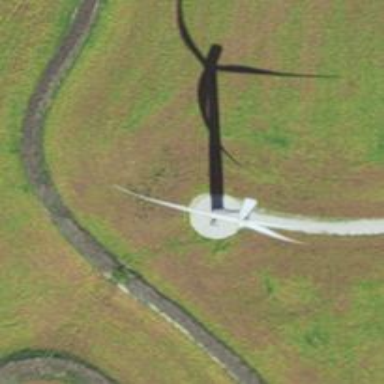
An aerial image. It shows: Wind generator powered by horizontal-axis wind turbine.